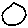
Label: moon